Question: I've been reading through several books on Mac development, but cannot find the information I'm looking for.
The books all describe how to make floating windows or panes, but never mention how to make them all in one window. A simplified example of what I'm looking to create is shown below:

Basically, there will be three windows; A selector window with radio buttons to choose which NSDocument is currently being used, a window underneath that with buttons that show different windows to the right that allow viewing and manipulation of certain data.
For a example, each NSDocument may have a color value that can be set in the window shown by clicking view A, and some text strings that can be set in the window shown by clicking view B.
So the questions are:
1. Is it appropriate to use a single NSDocument sub-class for each Doc #1 and Doc #2?
2. Which classes should I use to set up the application as shown? NSWindowController? NSWindow? NSPanel?
I'm only looking for guidance on what to read up on, so any pointers are appreciated.
EDIT:
To clarify this further, I want to have a table view where the buttons are (View A & B), and by clicking them they will cause the other window/view to change it's contents.
It's like the split view in the iPad settings application, there is a table view on the left, and when it's pressed the right side changes.
The radio buttons are there only to illustrate that I want more than one Document. I'm guessing I need more than one to handle this? Or perhaps I should place them all in a single NSDocument? Somehow that doesn't seem right.
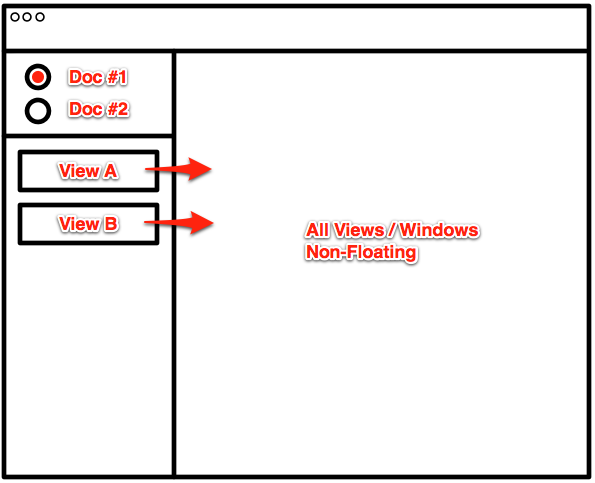
Answer: To achieve what you want you need one window ('NSWindow'), one window controller and various views each with their own view controller. There are several ways you could set this up, all depending on your requirements:
- You'd have at least 3 views (instances of 'NSView'): one for the selection of the document class, one for the view selection and one for the content. Each view is controlled by a view controller (instance of 'NSViewController'). Additionally you can opt to wrap the views in split views ('NSSplitView') so your user can resize the real estate available to each view.- You have one window with a window controller. If you choose a Document based app template in Xcode, Xcode will generate a subclass of 'NSDocument' which you can use as your window controller (or choose to use Core Data and Xcode will generate a subclass of 'NSPersistentDocument' with all bells and whistles you need to access Core Data for document persistency).
So to come back to your questions:
1: Yes, but depending on your requirements. If Doc #1 is a completely different thing than Doc #2 than you might need to re-evaluate. For example Doc #1 might have completely different persistent requirements than #2.
2: There's no single scenario here, but one that worked for me: Take the project template for a document based app (with or without Core Data). Use the generated subclass of 'NSDocument' (or 'NSPersistentDocument') as your window controller. Use 'NSView' to implement the views in your window where each view is managed by its own controller, which is an instance of 'NSViewController'.